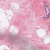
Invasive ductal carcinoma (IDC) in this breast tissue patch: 0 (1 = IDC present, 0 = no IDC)